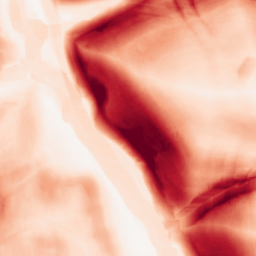
Category: morphological
Decomposition family: morphological_square
Decomposition parameters: operation: gradient
size: 15
Upsampling method: lanczos
Upsampling parameters: scale: 2
Upsampling scale: 2